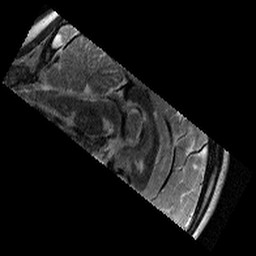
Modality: T2w
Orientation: sagittal
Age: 9
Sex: female
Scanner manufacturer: siemens
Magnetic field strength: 3 T
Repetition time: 9.23 s
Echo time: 0.067 s